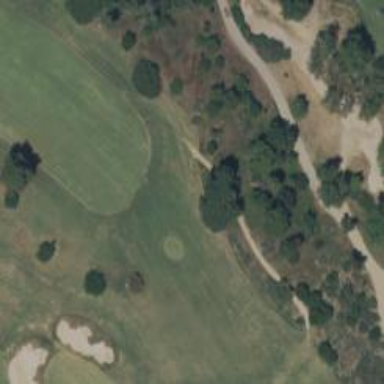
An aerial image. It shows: Pathway for golfing.